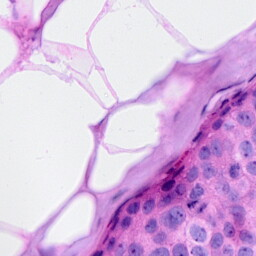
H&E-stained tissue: Breast